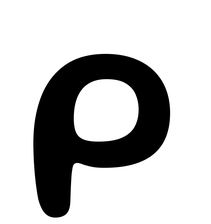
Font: Gluten_Medium